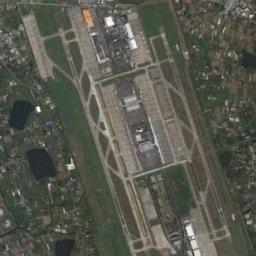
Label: airport